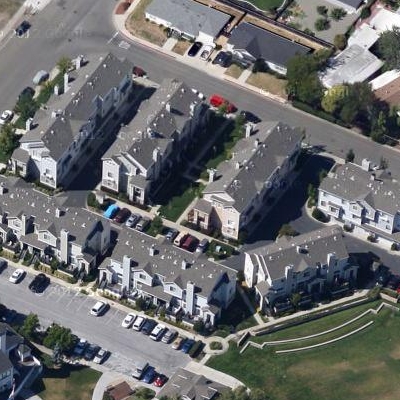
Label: Resident